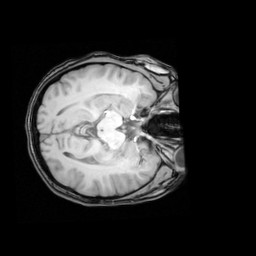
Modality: T1w
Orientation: axial
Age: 22
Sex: female
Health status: healthy
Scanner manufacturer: philips
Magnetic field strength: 3 T
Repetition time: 0.012 s
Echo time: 0.0037 s